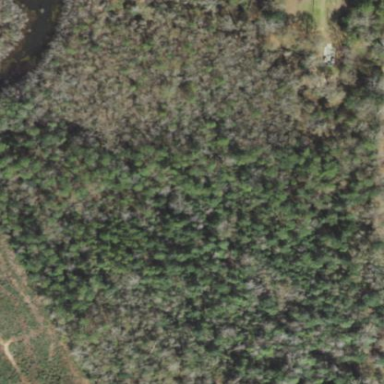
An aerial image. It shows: Woodland consisting mainly of needle-leaved trees.